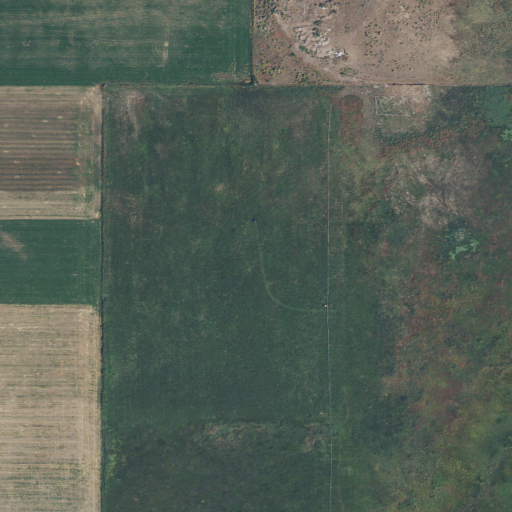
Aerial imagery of valley in Utah named Dry Valley containing cultivated crops, pasture, shrub, woody wetlands, and herbaceous wetlands